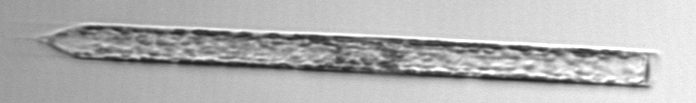
Label: Rhizosolenia